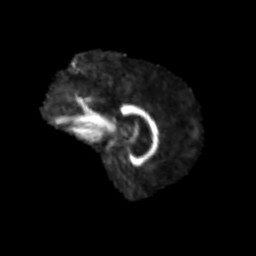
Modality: FA
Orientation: sagittal
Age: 61
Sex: male
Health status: ill
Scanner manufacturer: siemens
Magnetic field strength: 3 T
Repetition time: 8.7 s
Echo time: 0.11 s